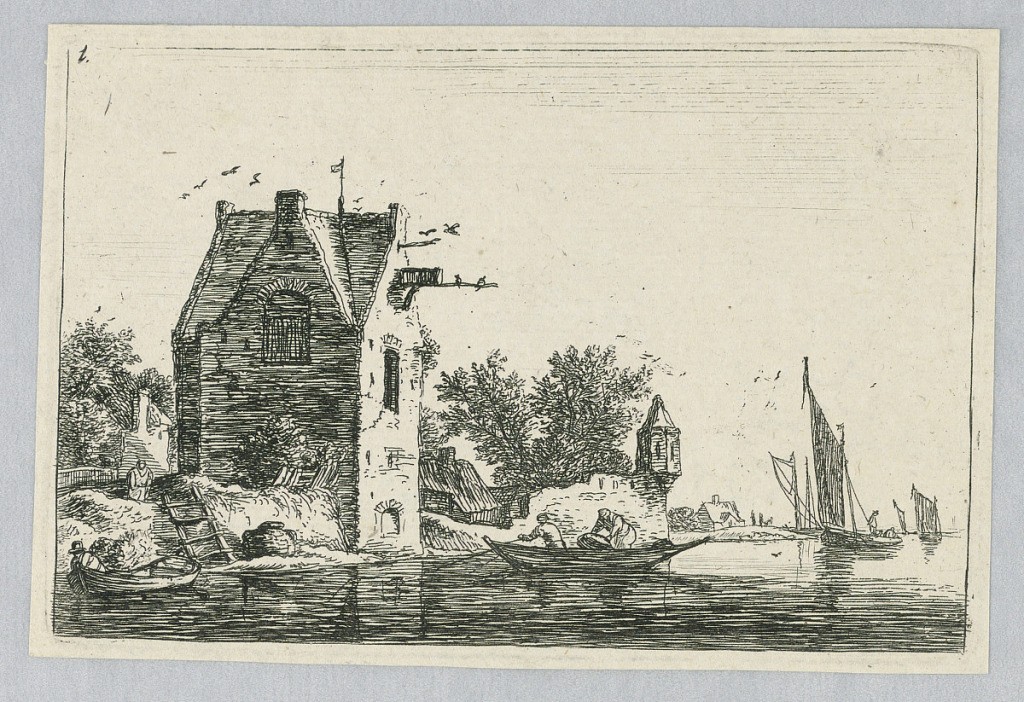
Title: A Tower Near a Ruined Wall at the Water's Edge
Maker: Antoni Waterloo, 1618–1677
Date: ca. 1650
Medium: Etching on paper
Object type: Print
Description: A tower stands at the water's edge by a ruined wall, behind which is a cottage. Two figures in a skiff, center foreground; one in another skiff, left foreground. Sailboats, right distance.